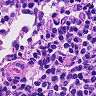
Metastatic tissue present: no